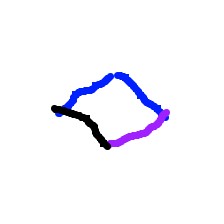
Shape: rhombus